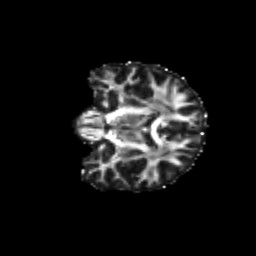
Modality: FA
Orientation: coronal
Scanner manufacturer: siemens
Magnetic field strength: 3 T
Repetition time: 9.2 s
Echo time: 0.084 s